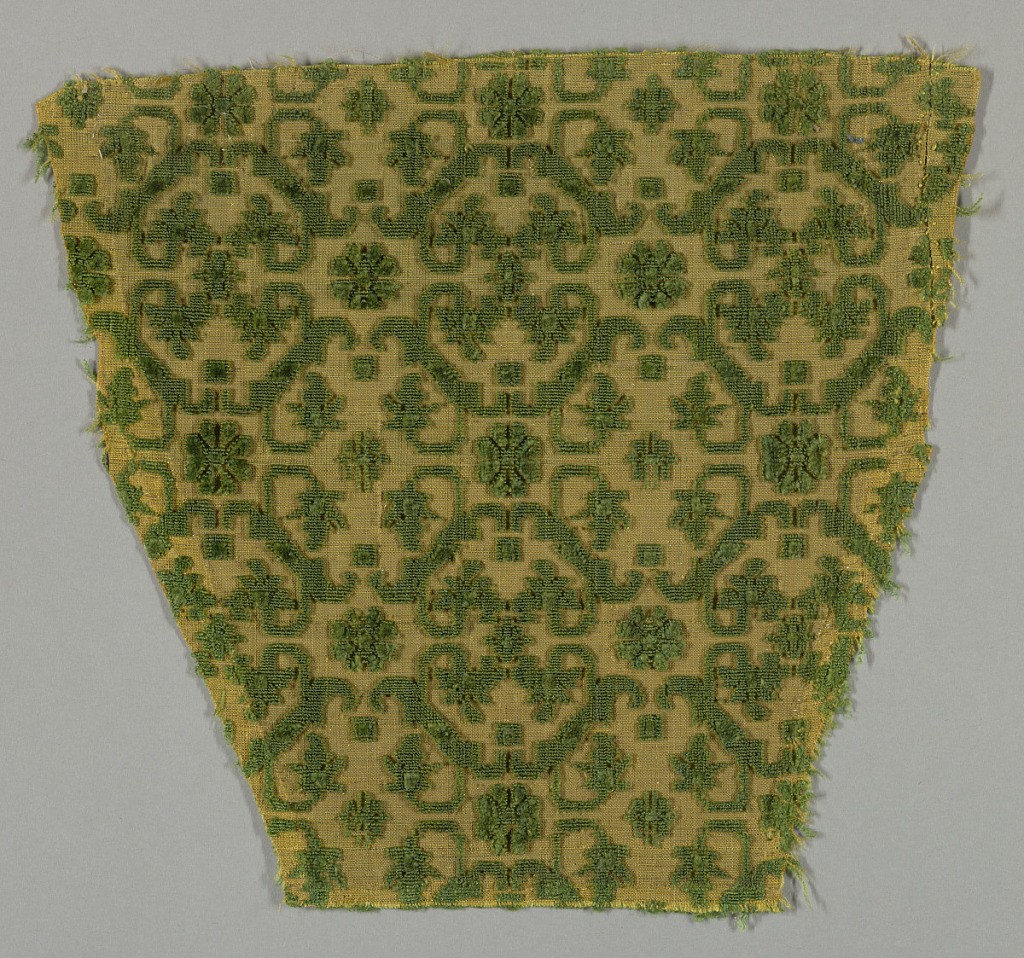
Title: Fragment
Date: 16th–17th century
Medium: silk, metallic thread (?) Technique: cut and uncut supplementary warp pile (velvet) in a woven foundation
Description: Fragment of cut and uncut blue-green velvet in an open lattice pattern with rosettes on a yellow ground.